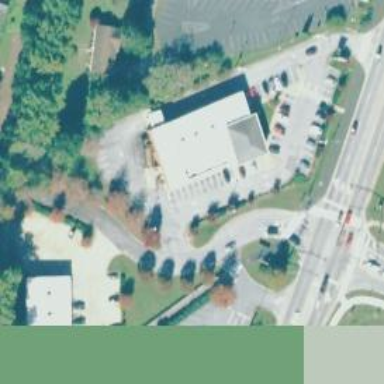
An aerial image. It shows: Pharmacy providing healthcare services.